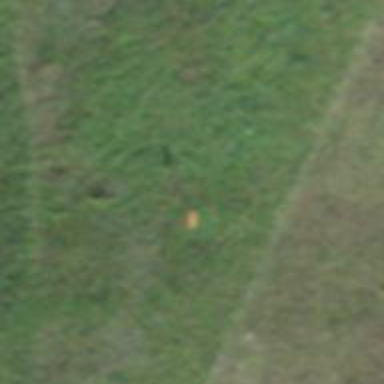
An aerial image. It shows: Pole supporting roof covering pipeline marker.